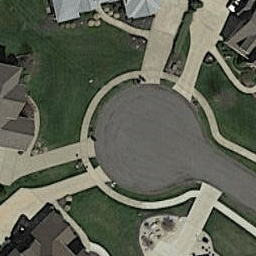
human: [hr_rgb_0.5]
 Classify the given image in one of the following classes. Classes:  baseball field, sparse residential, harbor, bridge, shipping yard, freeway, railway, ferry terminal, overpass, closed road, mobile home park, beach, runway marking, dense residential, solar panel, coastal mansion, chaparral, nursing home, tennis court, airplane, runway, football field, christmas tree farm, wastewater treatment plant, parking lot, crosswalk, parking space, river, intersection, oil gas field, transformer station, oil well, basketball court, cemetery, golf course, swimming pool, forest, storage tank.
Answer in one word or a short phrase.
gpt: closed road